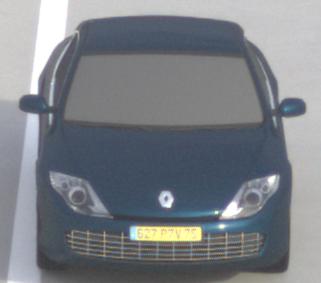
Make: Renault
Model: Laguna Coupé TCe 170
Detailed model: Laguna (III) Coupé
Model produced from: 2010/11
Model produced until: 2011/05
Doors: 2
Color: blue
Road condition: dry road
Daytime: morning or afternoon
Contrast: high contrast